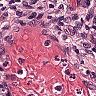
Metastatic tissue present: no